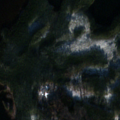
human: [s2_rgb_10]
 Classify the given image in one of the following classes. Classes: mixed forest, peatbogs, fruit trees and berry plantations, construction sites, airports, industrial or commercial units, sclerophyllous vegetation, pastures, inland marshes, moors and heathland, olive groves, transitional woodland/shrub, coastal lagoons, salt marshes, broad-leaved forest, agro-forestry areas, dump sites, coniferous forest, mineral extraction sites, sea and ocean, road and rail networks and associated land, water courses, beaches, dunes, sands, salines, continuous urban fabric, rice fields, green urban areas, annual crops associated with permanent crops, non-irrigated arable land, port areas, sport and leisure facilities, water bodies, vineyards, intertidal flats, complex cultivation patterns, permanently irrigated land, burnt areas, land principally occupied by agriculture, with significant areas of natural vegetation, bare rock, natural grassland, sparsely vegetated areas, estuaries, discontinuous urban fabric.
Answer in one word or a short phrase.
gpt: sport and leisure facilities, coniferous forest, mixed forest, transitional woodland/shrub, water bodies